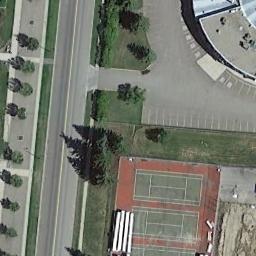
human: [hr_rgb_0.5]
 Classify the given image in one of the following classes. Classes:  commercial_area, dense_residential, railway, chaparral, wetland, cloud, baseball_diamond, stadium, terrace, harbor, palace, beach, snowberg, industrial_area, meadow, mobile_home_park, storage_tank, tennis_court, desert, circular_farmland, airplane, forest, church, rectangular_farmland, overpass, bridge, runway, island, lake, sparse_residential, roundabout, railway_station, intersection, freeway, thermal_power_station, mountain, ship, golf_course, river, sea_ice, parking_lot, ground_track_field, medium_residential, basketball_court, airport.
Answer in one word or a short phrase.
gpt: tennis_court